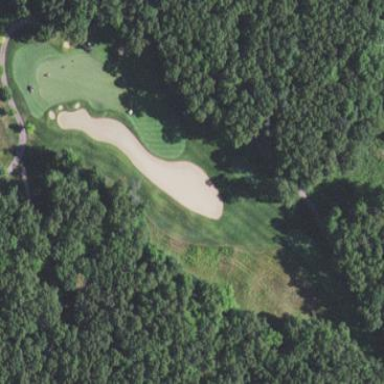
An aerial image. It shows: Area with grass used as rough in golf course.